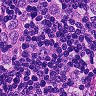
Metastatic tissue present: yes